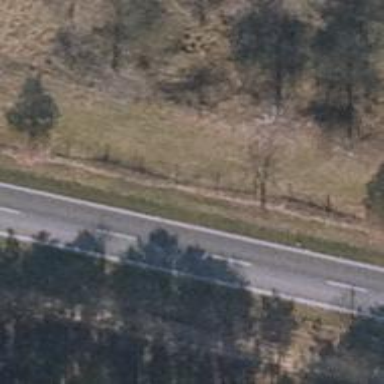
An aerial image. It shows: Primary road with asphalt surface.